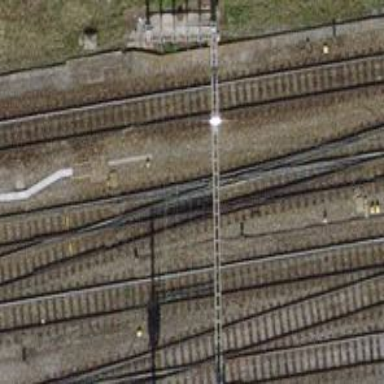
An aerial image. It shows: Railway switch.